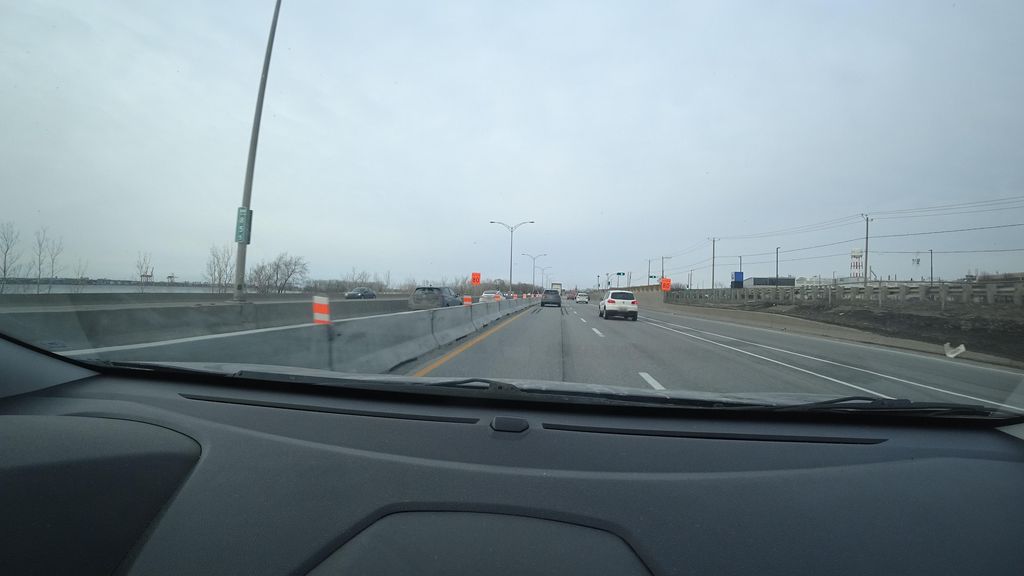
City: montreal